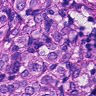
Metastatic tissue present: yes